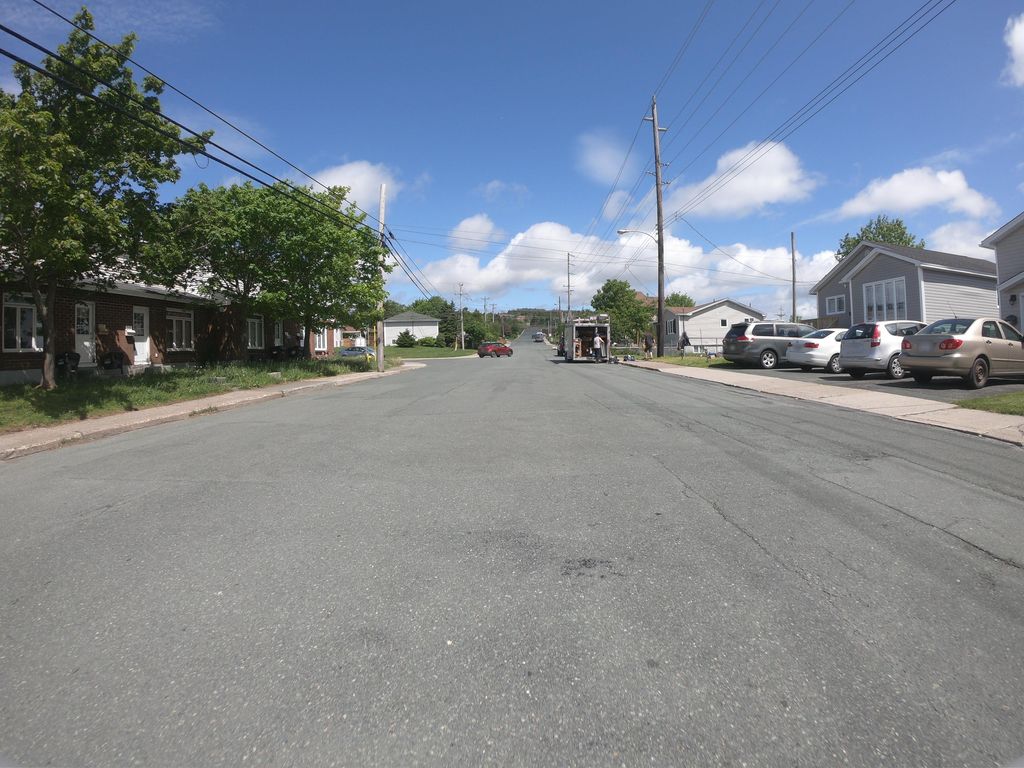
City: st_johns